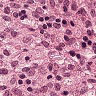
Metastatic tissue present: no